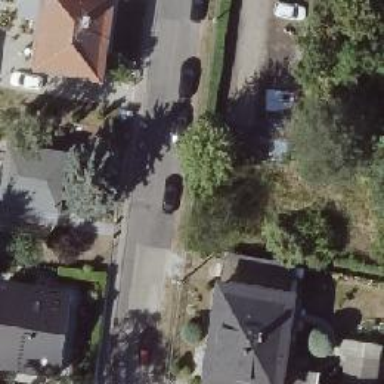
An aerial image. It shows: Footway.